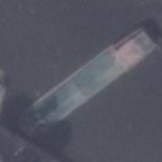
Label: civil